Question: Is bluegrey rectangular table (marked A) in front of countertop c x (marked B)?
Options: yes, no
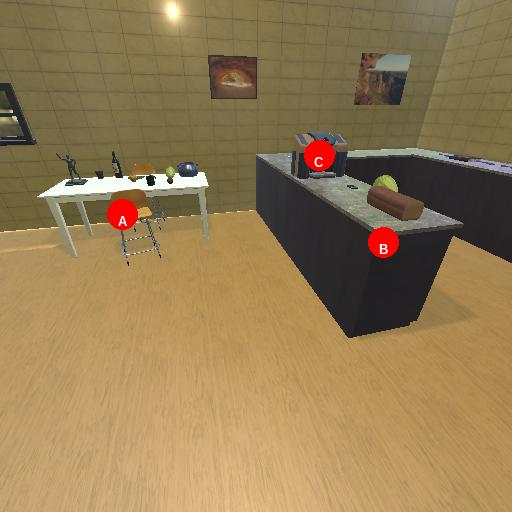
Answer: yes